Brain MRI, t2w sequence, axial 2D slice.
Patient: age 28, sex F, weight 95 kg, height 1.95 m
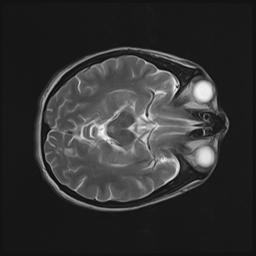